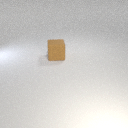
large brown rubber cube